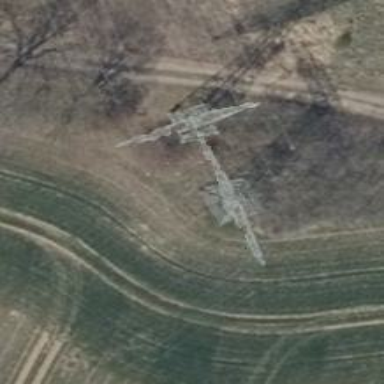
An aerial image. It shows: Power tower.